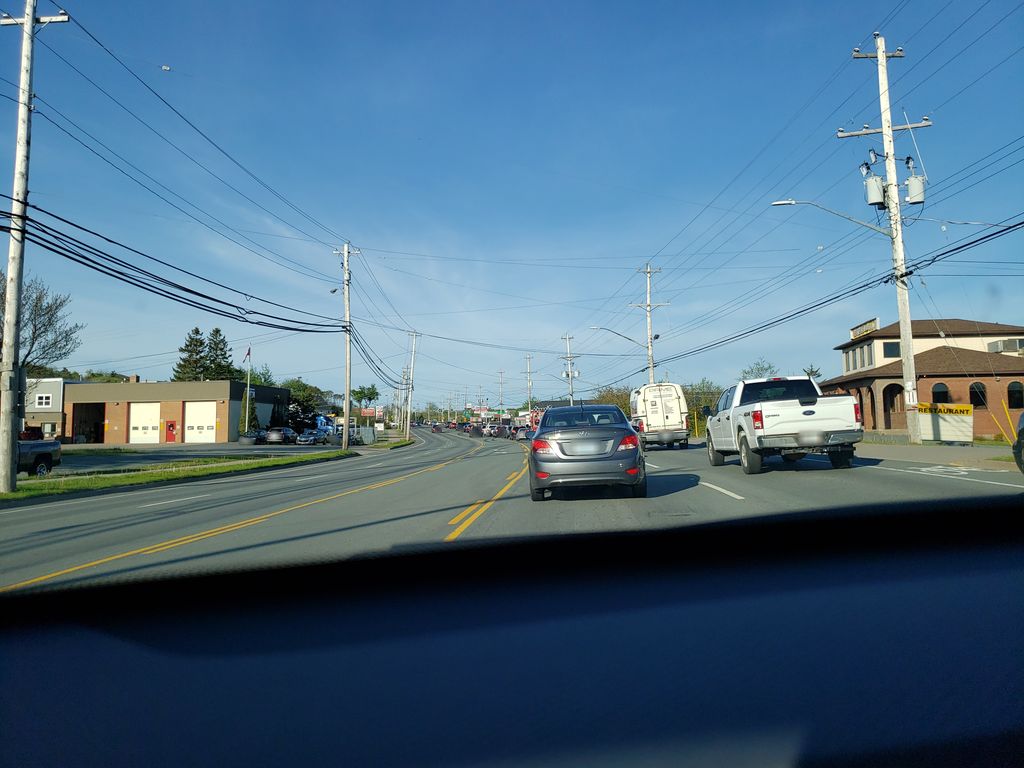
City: halifax